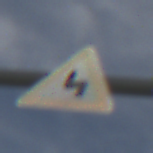
Verkehrszeichen: DoppelkurveZunaechstLinks
Umgebung: Outdoor, Nature
Tageszeit: MorningAfternoon
Wetter: PartlyCloudy
Licht: Natural
Jahreszeit: NotSpecified
Kontrast: HighContrast